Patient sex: F
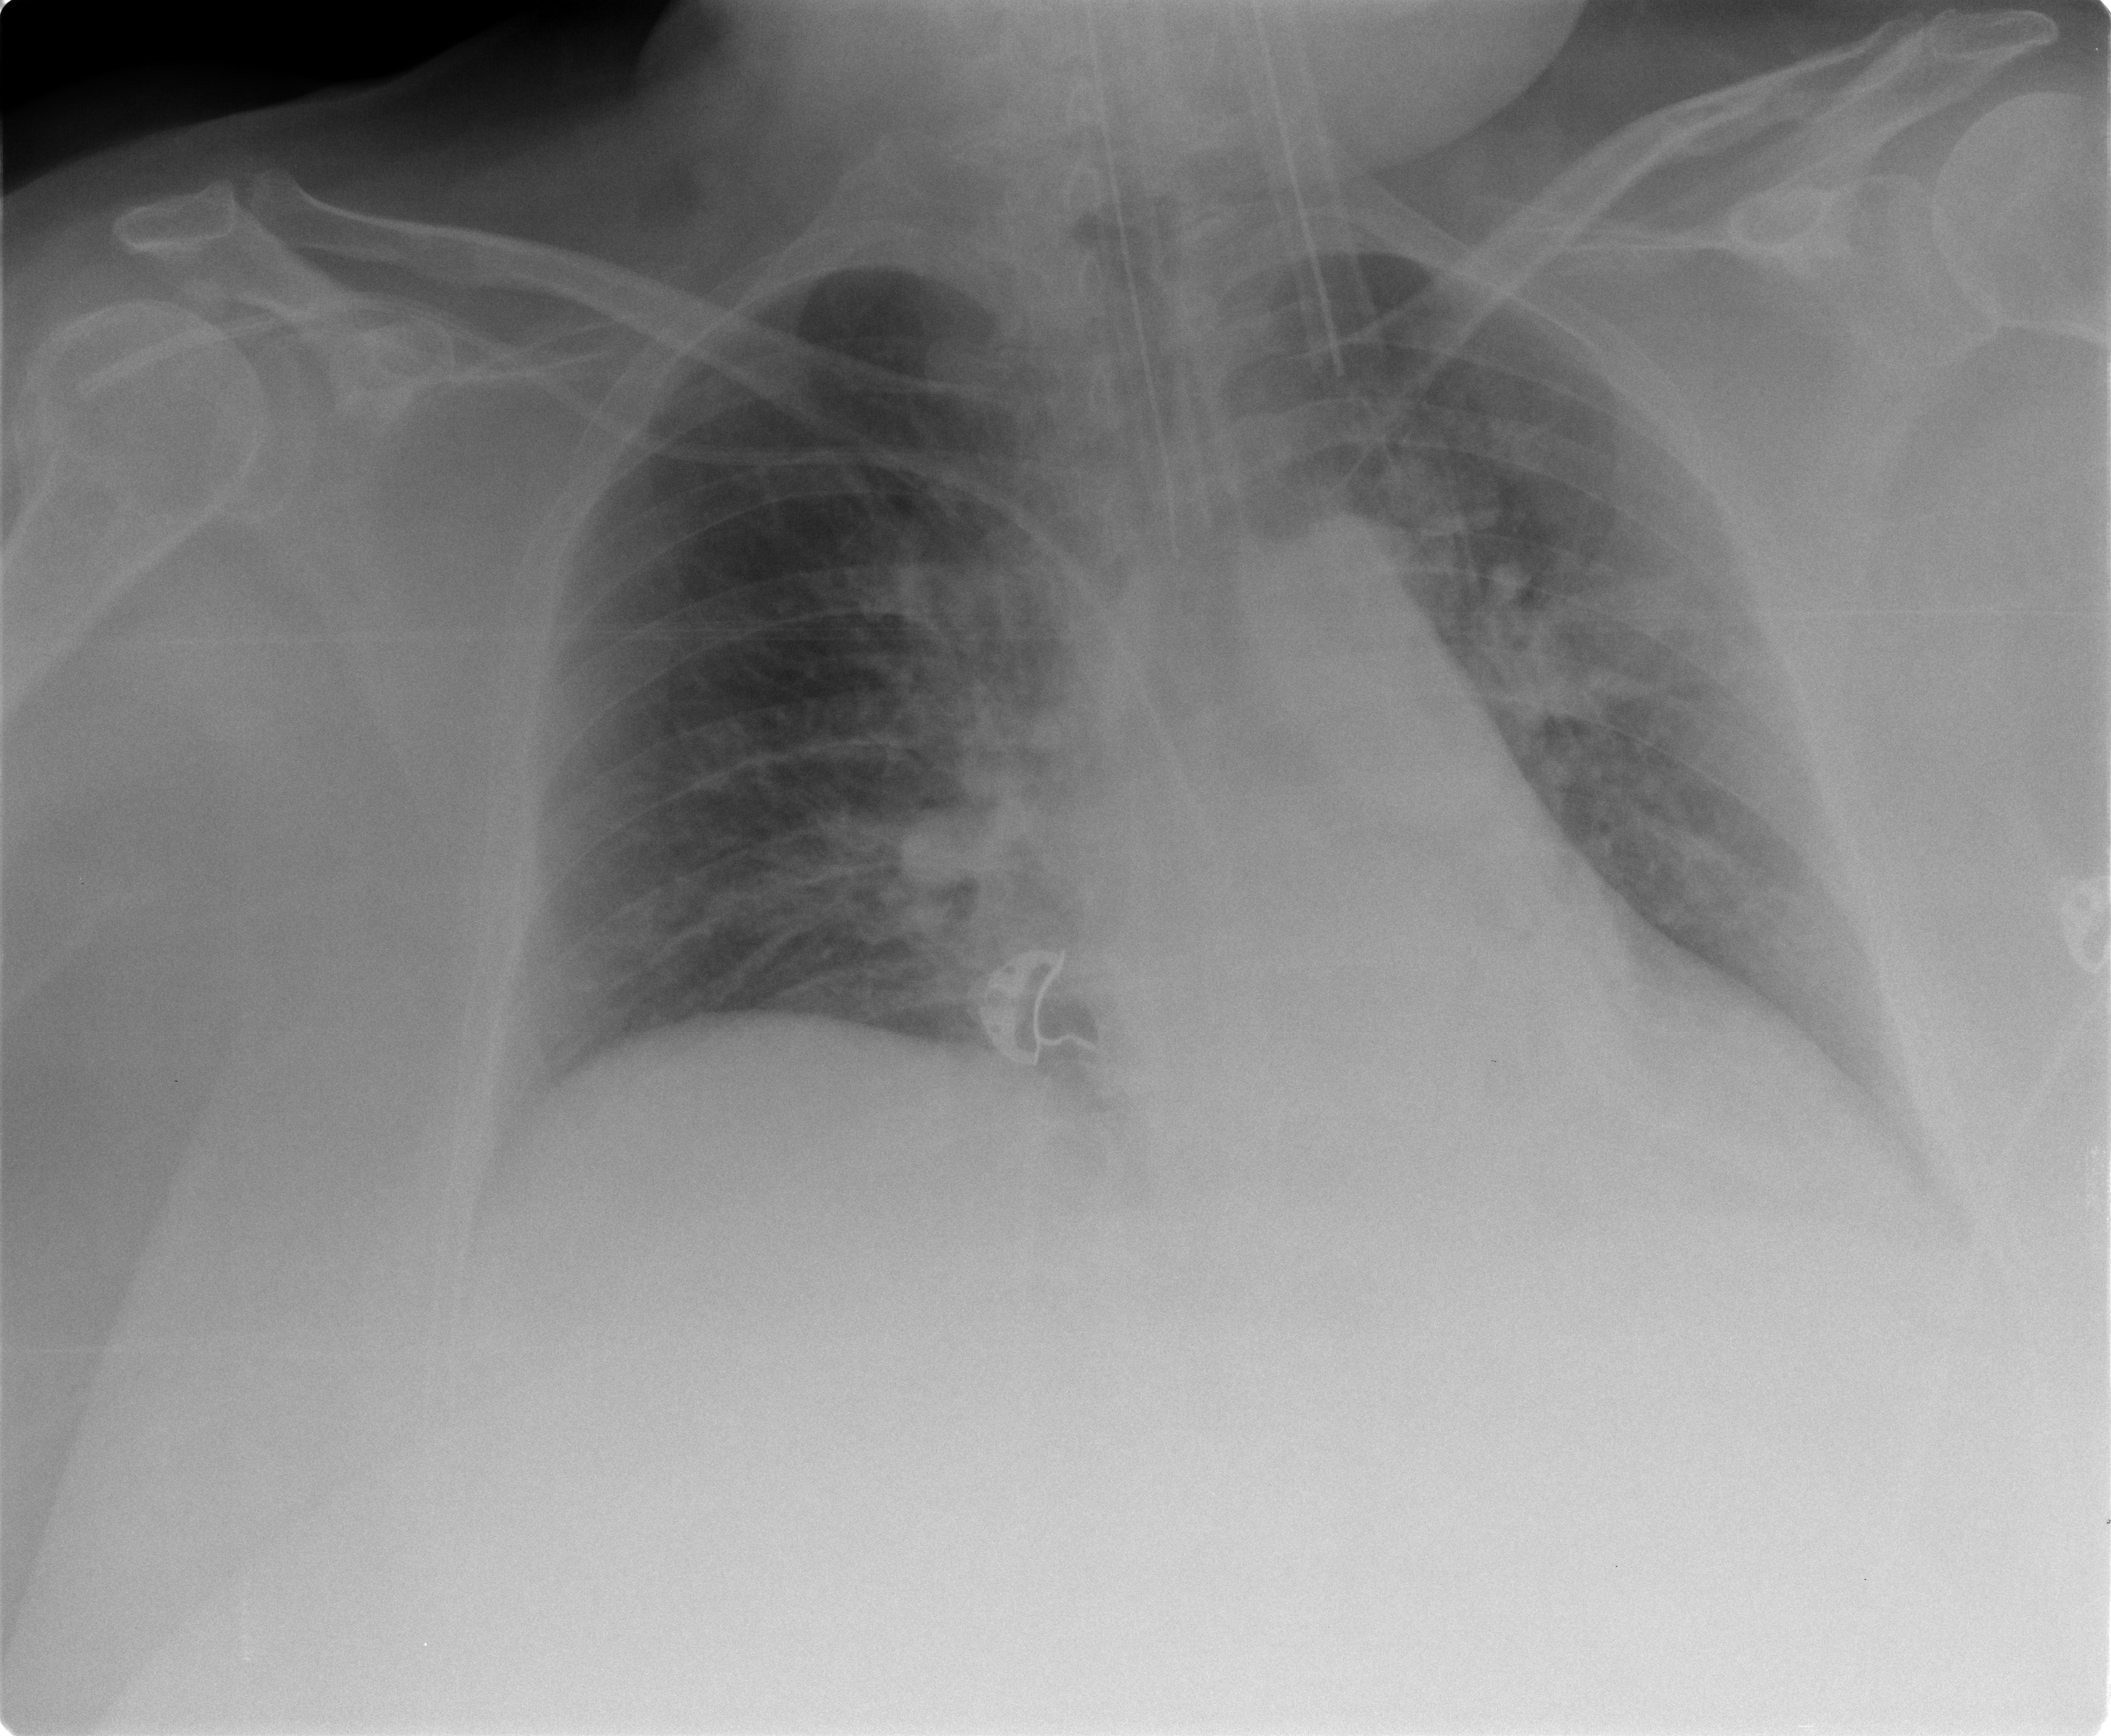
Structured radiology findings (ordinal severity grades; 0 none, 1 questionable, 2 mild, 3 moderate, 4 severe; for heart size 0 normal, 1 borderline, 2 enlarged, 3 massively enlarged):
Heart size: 0
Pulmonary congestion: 0
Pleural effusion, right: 0
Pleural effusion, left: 0
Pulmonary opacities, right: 2
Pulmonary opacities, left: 2
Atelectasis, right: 0
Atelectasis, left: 0